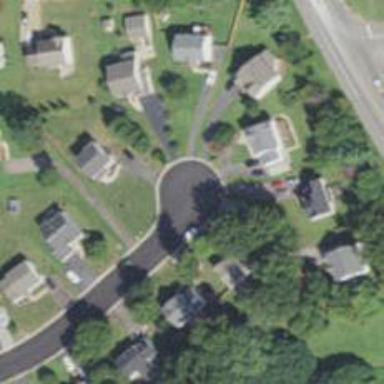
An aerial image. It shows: Turning circle on the road.